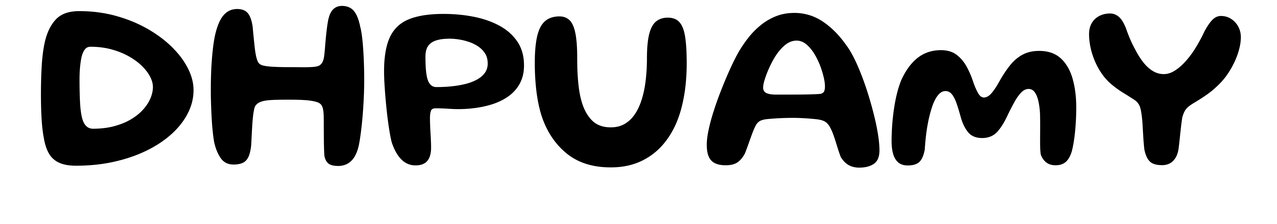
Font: Gluten_Medium